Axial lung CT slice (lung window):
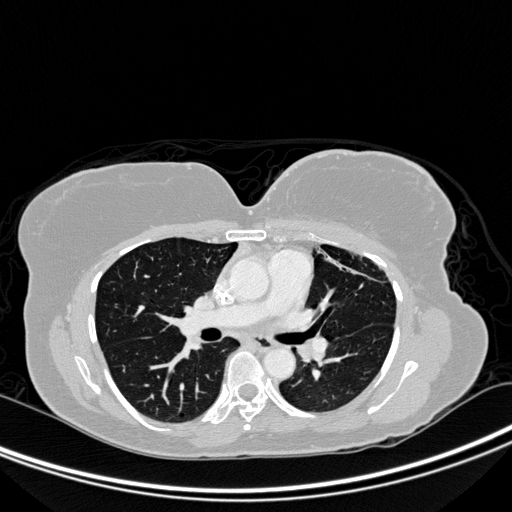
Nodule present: no